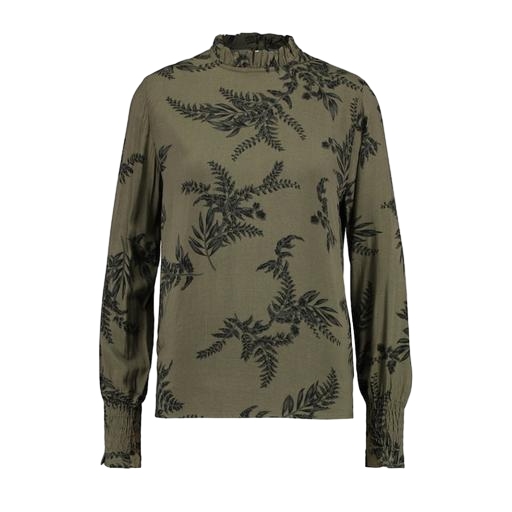
green printed shirt, black petite printed mock-neck top only macy, printed shirt, white background